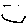
Label: smiley face